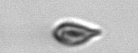
Label: Cryptophyta